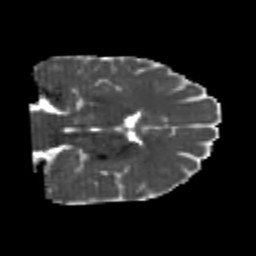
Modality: MD
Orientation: coronal
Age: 25
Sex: male
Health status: healthy
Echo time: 0.074 s